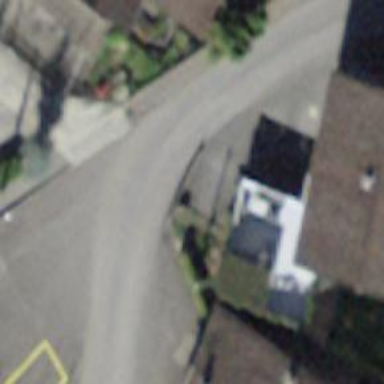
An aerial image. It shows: Concrete steps.